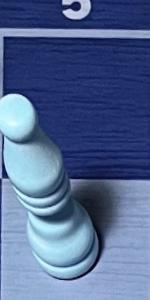
Label: Bishop_White